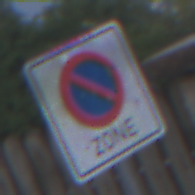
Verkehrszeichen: BeginnEingeschraenktesHalteverbotZone
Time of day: SunriseSunset
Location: Outdoor (Urban)
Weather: PartlyCloudy
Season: NotSpecified
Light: Natural